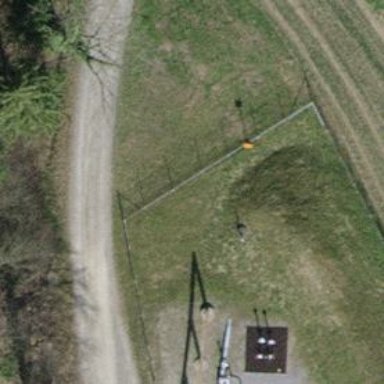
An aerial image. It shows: Pipeline marker.